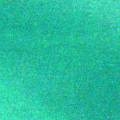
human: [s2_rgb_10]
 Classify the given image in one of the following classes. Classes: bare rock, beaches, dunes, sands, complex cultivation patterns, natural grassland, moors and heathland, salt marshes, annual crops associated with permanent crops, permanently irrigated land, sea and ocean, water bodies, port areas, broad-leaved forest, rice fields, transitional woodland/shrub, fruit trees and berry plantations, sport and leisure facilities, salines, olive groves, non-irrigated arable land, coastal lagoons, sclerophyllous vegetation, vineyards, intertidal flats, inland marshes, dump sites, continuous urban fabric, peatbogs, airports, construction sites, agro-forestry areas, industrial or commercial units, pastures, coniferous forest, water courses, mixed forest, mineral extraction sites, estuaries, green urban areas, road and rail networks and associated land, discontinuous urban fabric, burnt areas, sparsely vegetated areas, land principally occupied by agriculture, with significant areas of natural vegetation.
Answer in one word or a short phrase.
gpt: sea and ocean